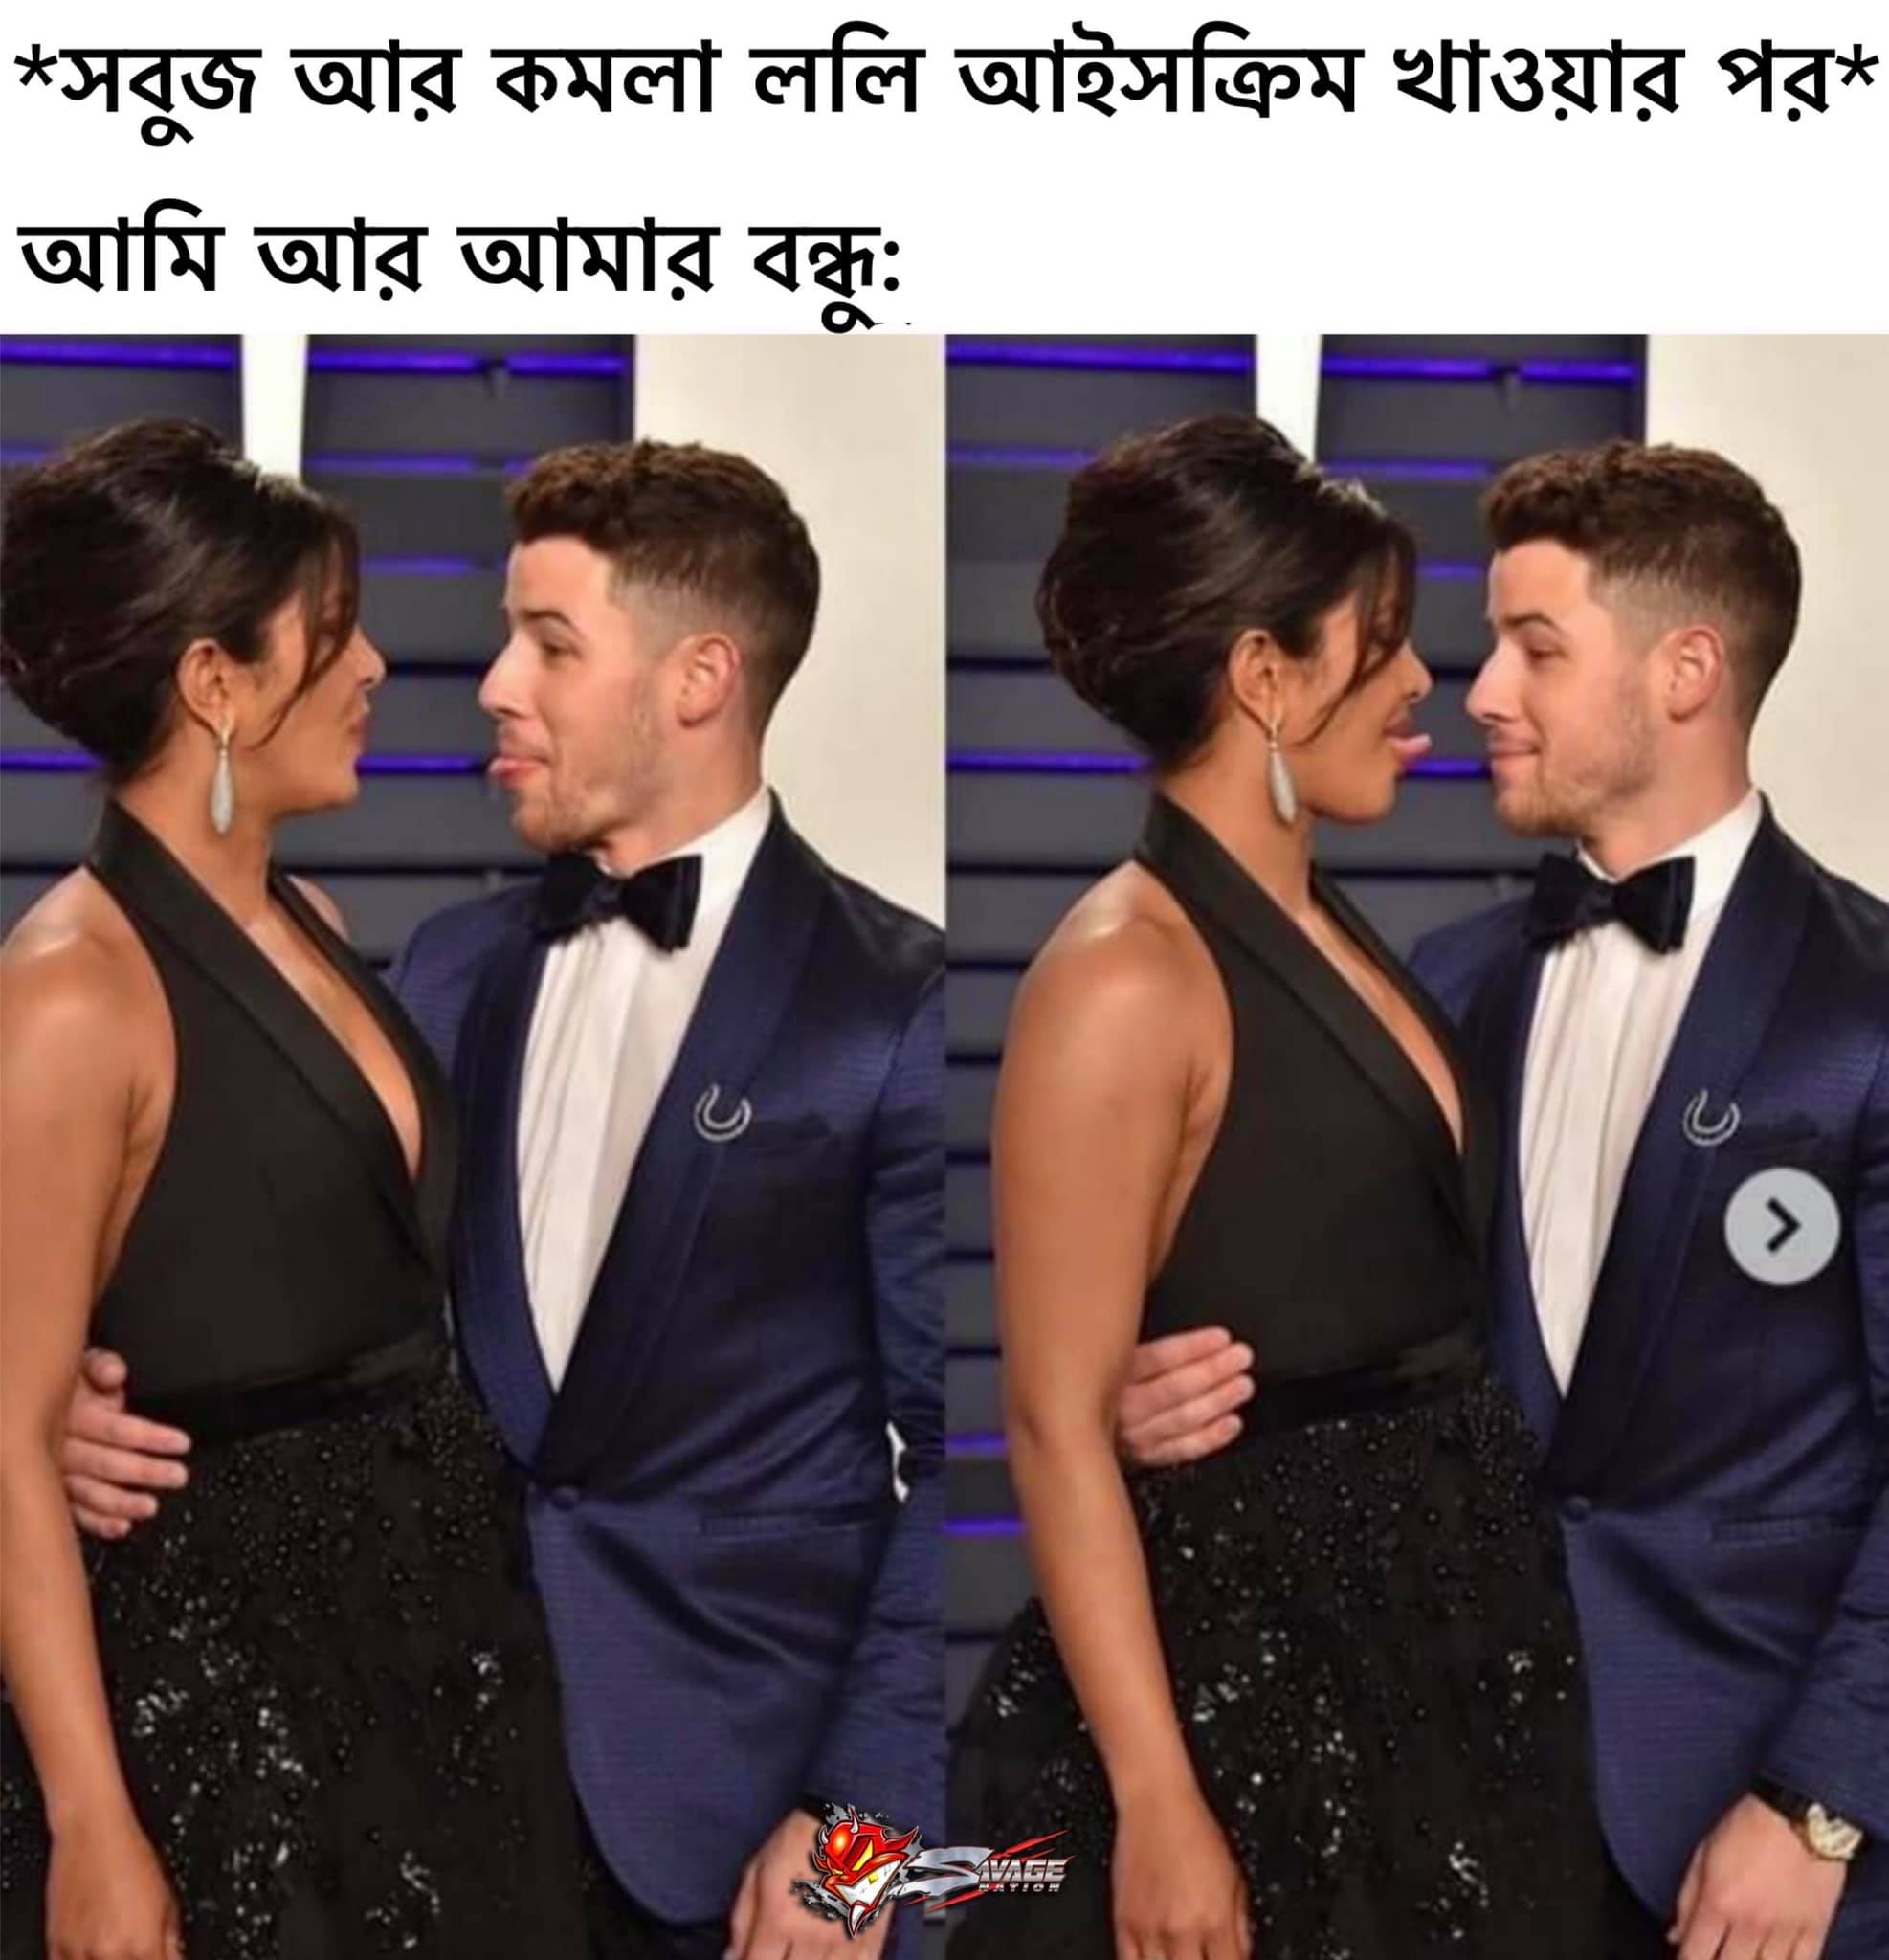
Caption: *সবুজ আর কমলা ললি আইসক্রিম খাওয়ার পর*   আমি আর আমার বন্ধুঃ
Label: non-hate